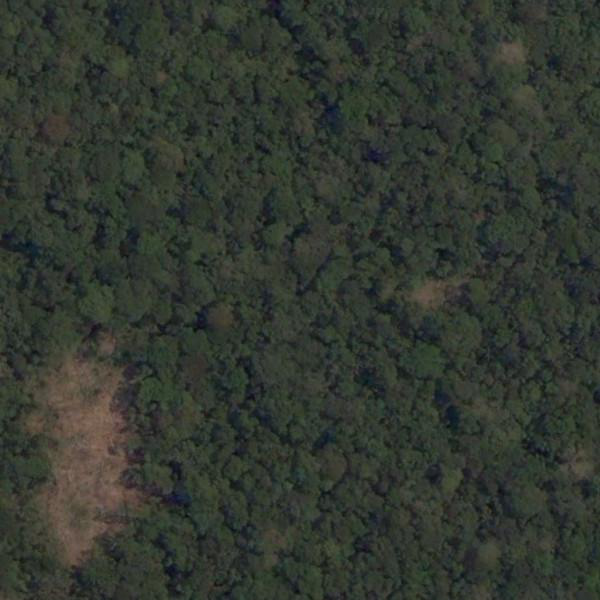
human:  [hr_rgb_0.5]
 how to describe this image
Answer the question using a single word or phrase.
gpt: forest